Question: I want to draw a bar chart with 2 stacked bars with AChartEngine, like in the <URL> example. My Problem is, the bars with same X value don't have the same width, i.e. the larger bar is wider than the smaller bar, see the image below.

Source code:
'''
renderer = new XYMultipleSeriesRenderer();
// Set chart parameters
renderer.setBarSpacing(0.5);
// Margin background color
renderer.setMarginsColor(Color.rgb(0xF3, 0xF3, 0xF3));
// Disable pan and zoom
renderer.setPanEnabled(false, false);
renderer.setZoomEnabled(false, false);
// Text sizes
renderer.setAxisTitleTextSize(16);
renderer.setChartTitleTextSize(20);
renderer.setLabelsTextSize(16);
renderer.setLegendTextSize(16);
// X axis
renderer.setXLabelsColor(Color.BLACK);
renderer.setXLabelsAlign(Align.RIGHT);
// TODO: adjust axis limits depending on time series
// Y axis
renderer.setYAxisMin(0);
renderer.setYAxisMax(200);
renderer.setYLabels(10);
renderer.setYLabelsColor(0, Color.BLACK);
renderer.setYLabelsAlign(Align.RIGHT);
// Configure renderer for normal and alarm time series
XYSeriesRenderer alarmRenderer = new XYSeriesRenderer();
alarmRenderer.setColor(Color.rgb(0xCC, 0x00, 0x00));
renderer.addSeriesRenderer(alarmRenderer);
XYSeriesRenderer normRenderer = new XYSeriesRenderer();
normRenderer.setColor(Color.rgb(0x99, 0xCC, 0x00));
renderer.addSeriesRenderer(normRenderer);
[...]
dataset = new XYMultipleSeriesDataset();
renderer.setChartTitle(items[which]);
// Dummy Data TODO: replace with real data
Random r = new Random();
int limit = 100;
normValues = new TimeSeries("Normal");
alarmValues = new TimeSeries("Alarm");
dataset.addSeries(alarmValues);
dataset.addSeries(normValues);
for (int i = 0; i < 100; i++) {
Date date = new Date(i*1000);
int value = 70+r.nextInt(60);
if (value <= limit) {
normValues.add(date, value);
} else {
normValues.add(date, 100);
alarmValues.add(date, value);
}
}
if (!init) {
trend.removeView(chart);
}
chart = ChartFactory.getBarChartView(getActivity(), dataset, renderer, Type.STACKED);
chart.setBackgroundColor(Color.TRANSPARENT);
chart.setLayoutParams(params);
chart.setPadding(6, 20, 6, 0);
trend.addView(chart, 0);
'''
How can I achieve that both bars have the same width??
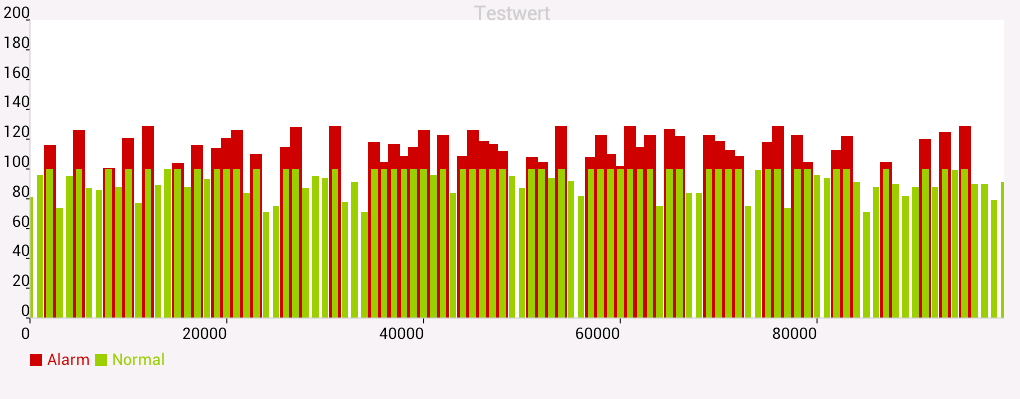
Answer: This happens when the 2 series have a different number of items. Please make sure that the series have the same length.